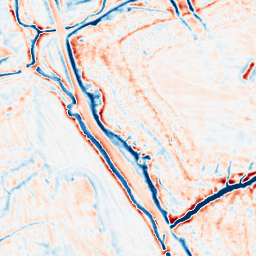
Category: edge_preserving
Decomposition family: bilateral
Decomposition parameters: d: 15
sigma_color: 150
sigma_space: 50
Upsampling method: cubic_mitchell
Upsampling parameters: scale: 4
Upsampling scale: 4